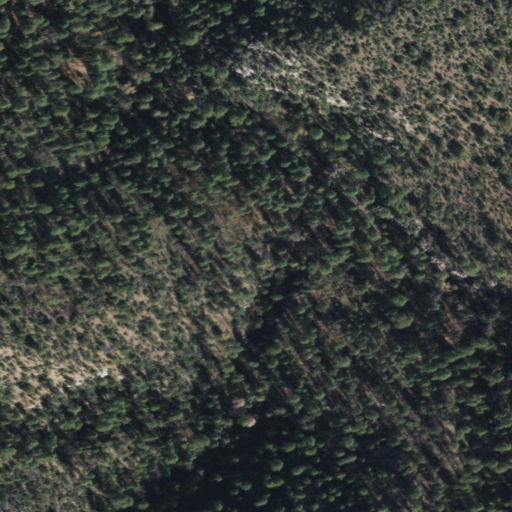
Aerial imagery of valley in Arizona named Indian Canyon containing evergreen forest and grassland